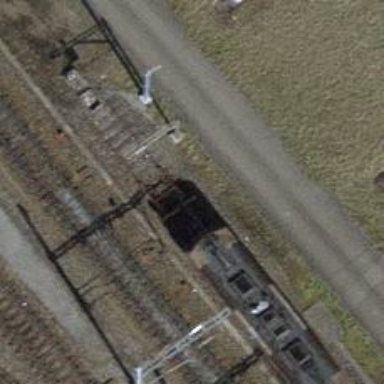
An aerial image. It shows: Railway buffer stop.